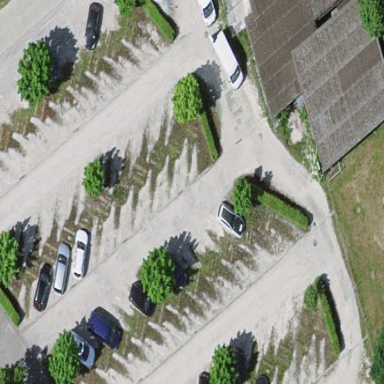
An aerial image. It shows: Parking area with fine gravel surface.